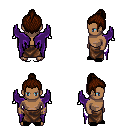
a pixel art fantasy rpg character, male body template, human, dark skin, purple wings, robe skirt, brown short topknot hairstyle, black slippers, four views (front, back, left, right), 2x2 character sprite sheet, small pixel art, hard edges, no anti-aliasing